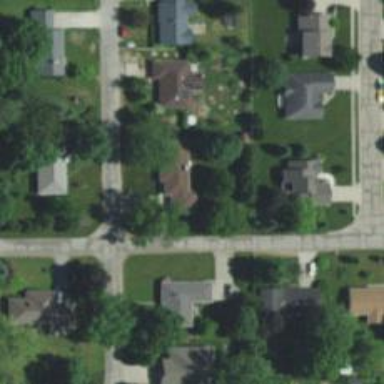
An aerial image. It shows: Neighborhood.